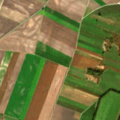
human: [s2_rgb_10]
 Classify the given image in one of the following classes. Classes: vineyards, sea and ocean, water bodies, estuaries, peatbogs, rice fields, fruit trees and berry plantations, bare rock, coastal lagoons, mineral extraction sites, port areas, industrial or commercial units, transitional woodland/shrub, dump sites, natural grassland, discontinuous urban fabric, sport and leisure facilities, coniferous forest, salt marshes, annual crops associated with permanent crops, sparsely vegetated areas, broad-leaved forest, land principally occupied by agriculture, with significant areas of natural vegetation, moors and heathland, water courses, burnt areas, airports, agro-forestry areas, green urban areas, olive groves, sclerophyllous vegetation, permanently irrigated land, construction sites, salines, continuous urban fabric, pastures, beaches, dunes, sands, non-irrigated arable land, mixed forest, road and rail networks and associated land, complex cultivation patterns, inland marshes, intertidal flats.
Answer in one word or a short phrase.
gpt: non-irrigated arable land, land principally occupied by agriculture, with significant areas of natural vegetation